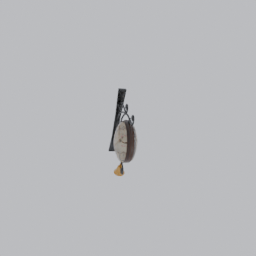
Label: decoration